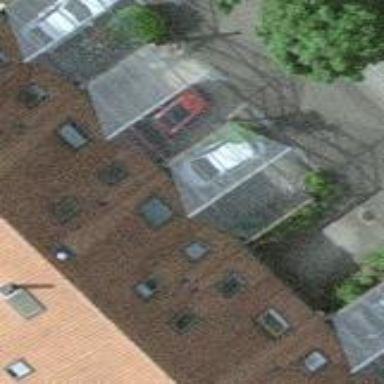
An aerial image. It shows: Carport structure.